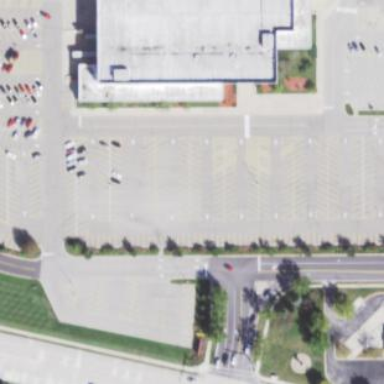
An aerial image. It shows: Mall parking area with surface parking designation.